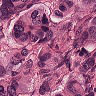
Metastatic tissue present: yes